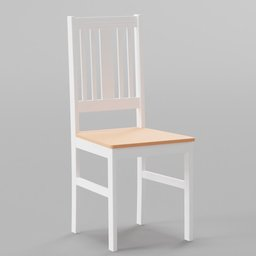
Label: furniture